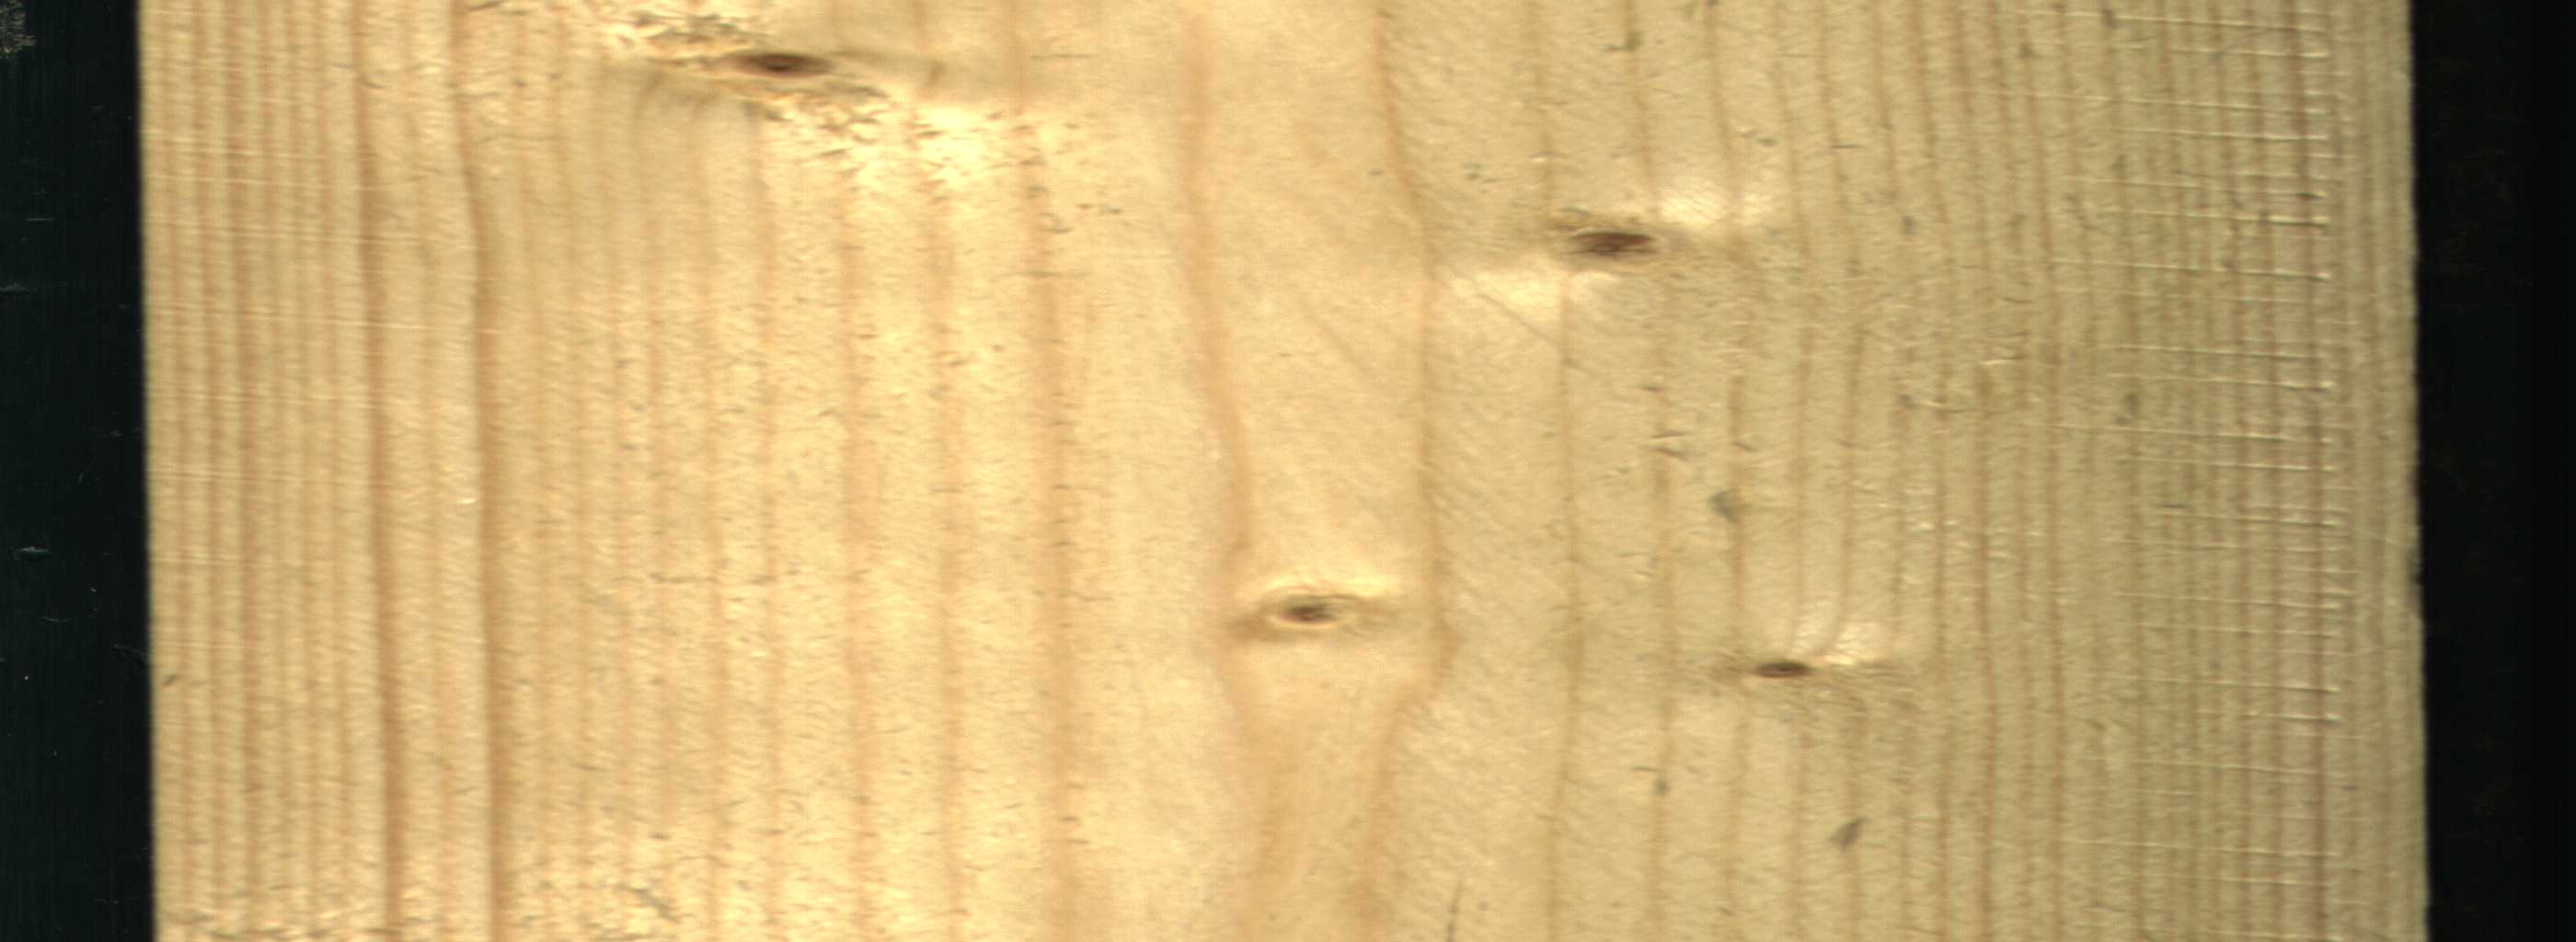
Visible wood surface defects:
Live_Knot
Live_Knot
Live_Knot
Live_Knot